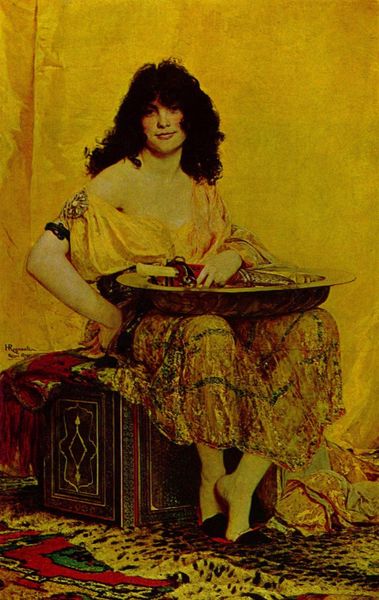
Titel: Salomé
Künstler: Henri Regnault
Standort: New York (New York)
Institution: The Metropolitan Museum of Art
Schlagwörter: dunkel, gemälde, hand, nackt, gelb, grün, mädchen, sitzen, ausschnitt, braun, bunt, ellbogen, frau, haar, kleid, mund, nase, schwarz, blick, rot, muster, rock, symbolismus, tanz, teppich, wand, arm, augen, bluse, judith, messer, pelz, salome, schale, tablett, teller, portrait, porträt, signatur, auge, gold, haare, lange haare, sitzend, stoff, tücher, tänzerin, brosche, locke, locken, schulter, schultern, seide, fell, lächeln, füße, schrank, lasziv, schuhe, hocker, wild, platte, transparent, lächelnd, foto, fotografie, spange, waschen, barfuss, schulterfrei, truhe, zigeuner, fuss, orient, orientalisch, schönheit, lockig, schwert, kiste, göttin, photo, rolle, arabisch, armreif, bauchtänzerin, pantoffel, schlappen, verführung, zigeunerin, papierrolle, dolch, sklavin, fröhlich, orientalismus, tunika, indien, leopardenfell, zelt, dunkelhaarig, perserteppich, tiger, tigerfell, agen, orientalin, fibel, frua, redon, aufreizend, armschmuck, schlae, zeltwand, judth, 1900, 1850, 19. jh, langer rock, mata hari, sitzt auf einer kiste, kist, ermunternd, wand teppich, truhe frau gelb